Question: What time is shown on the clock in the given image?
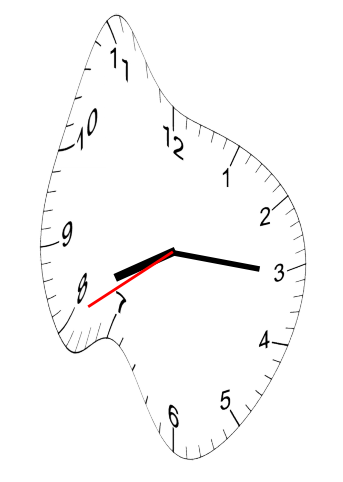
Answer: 08:15:40